Brain MRI, t1w sequence, axial 2D slice.
Patient: age 22, sex F, weight 78 kg, height 1.78 m
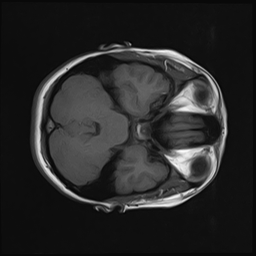